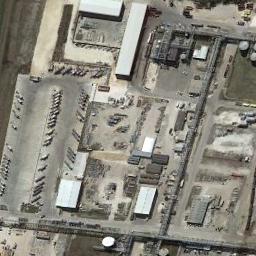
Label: industrial_area